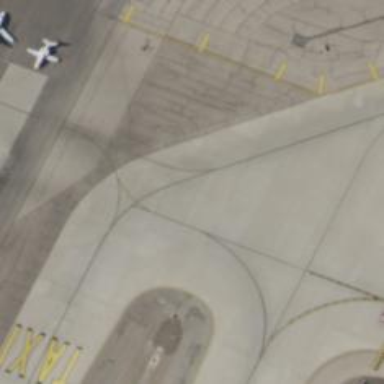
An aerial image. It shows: Image of taxiway at airport.